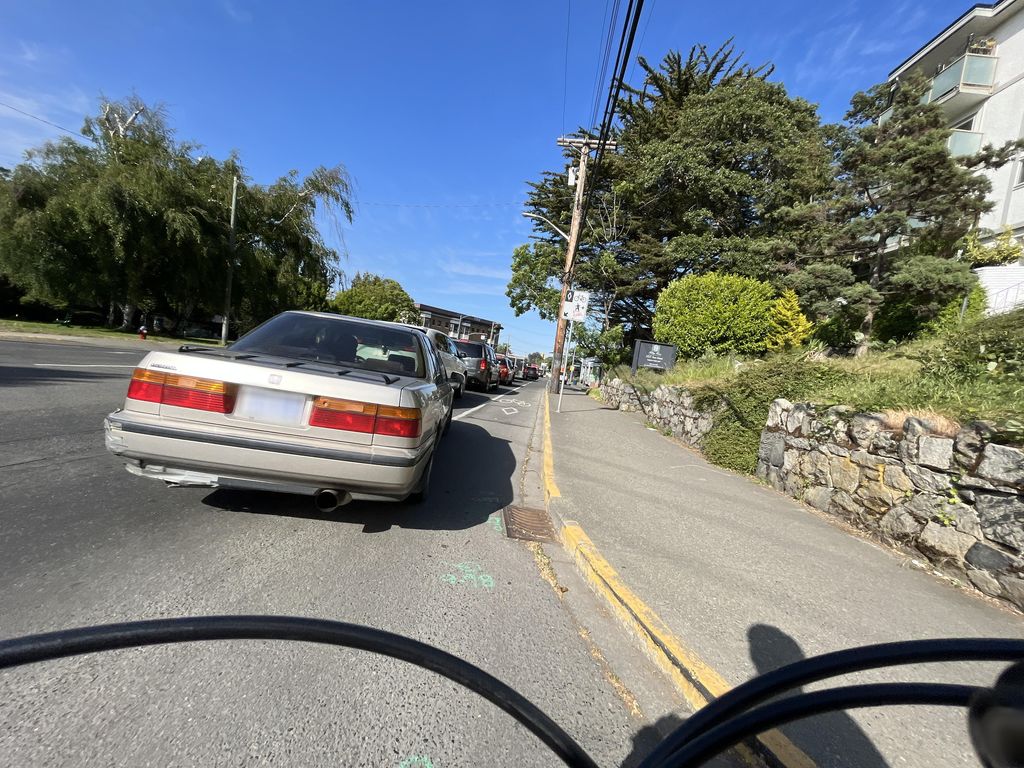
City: victoria